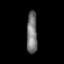
Tissue: lung
Cell type: Endothelial cells
Senescence score: 0.555
Nuclear area (px): 459
Mean DAPI intensity: 113.298